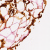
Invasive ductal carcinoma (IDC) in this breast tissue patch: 0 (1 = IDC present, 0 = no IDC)